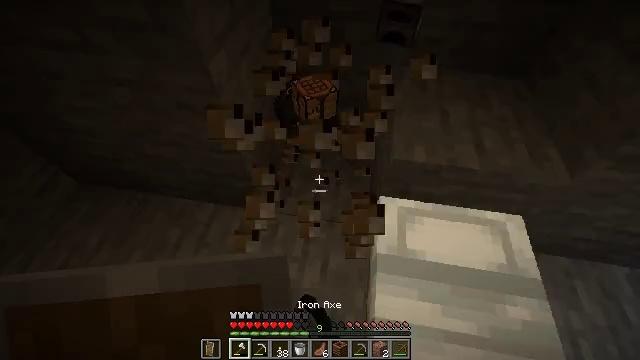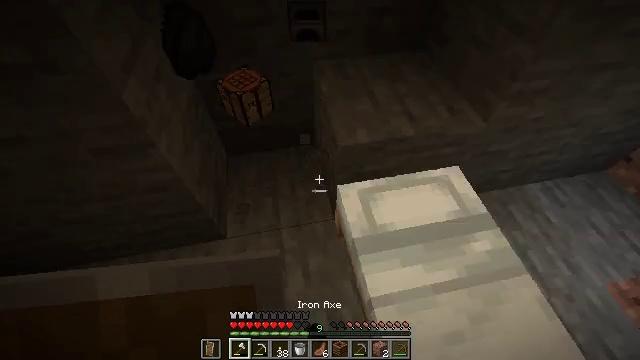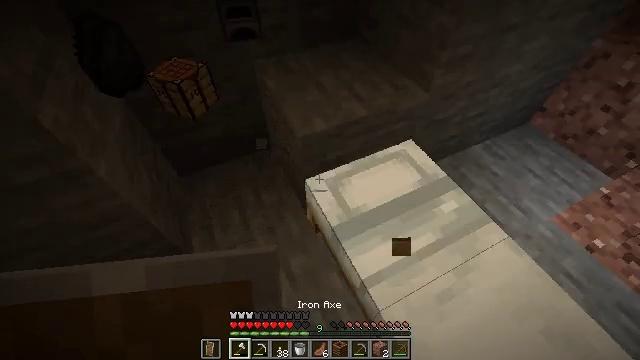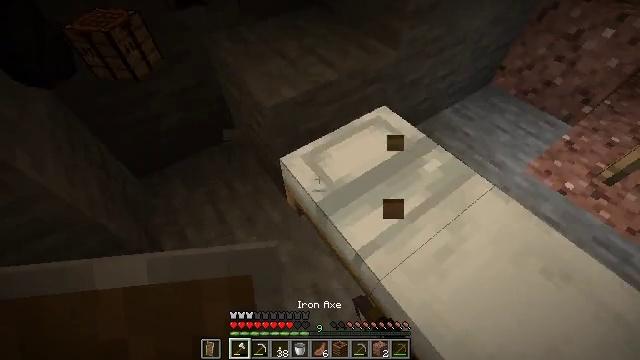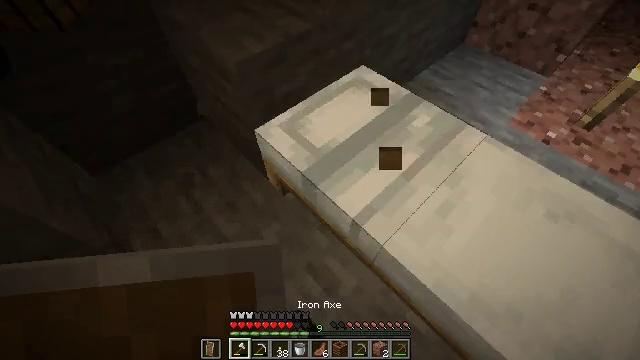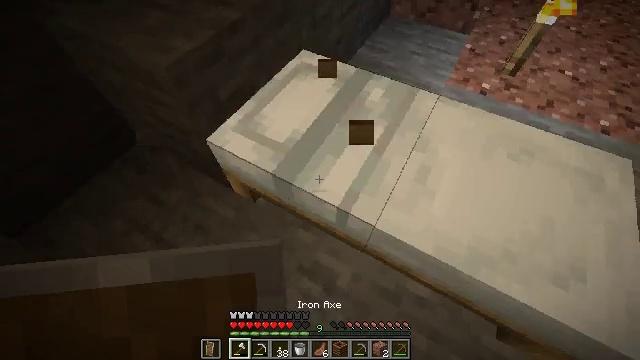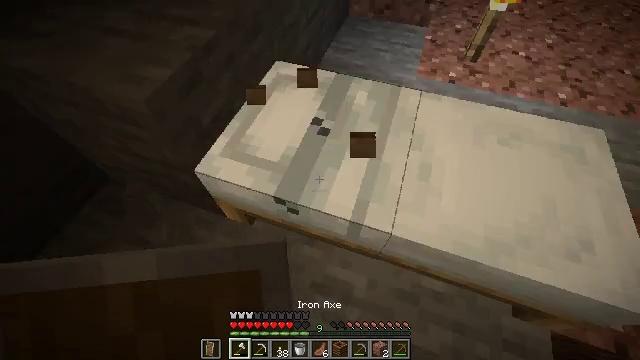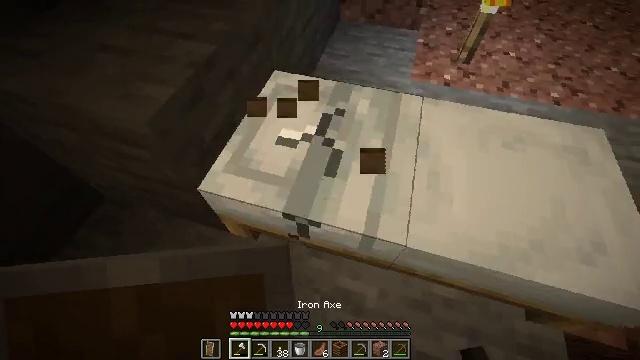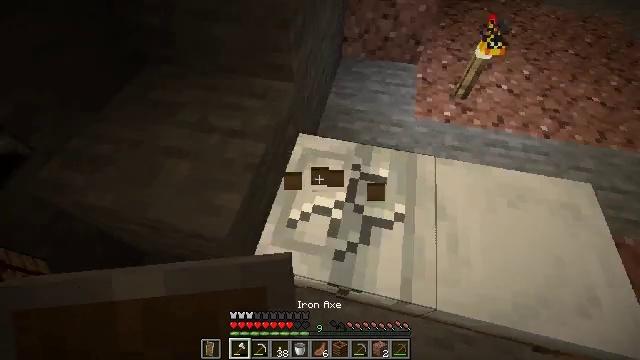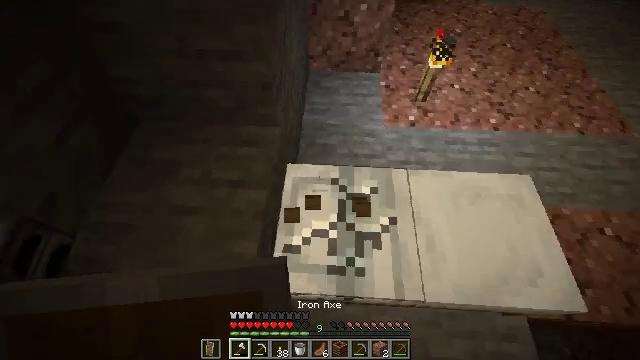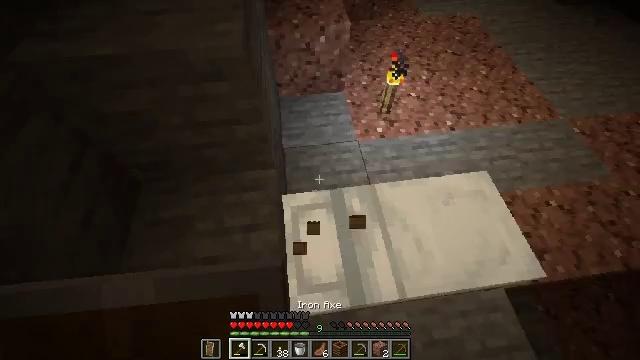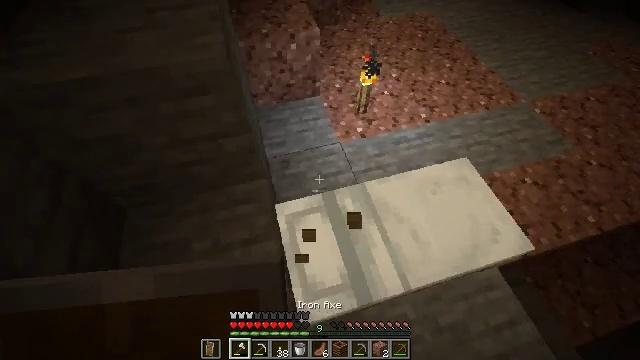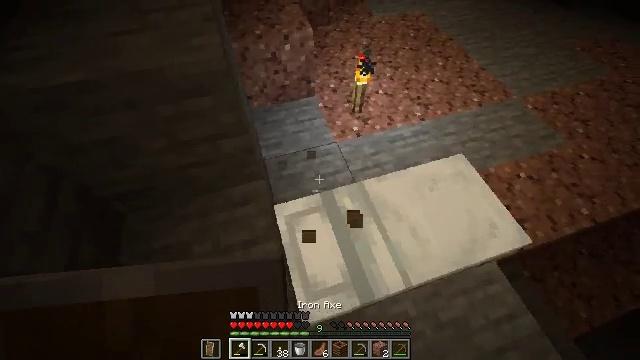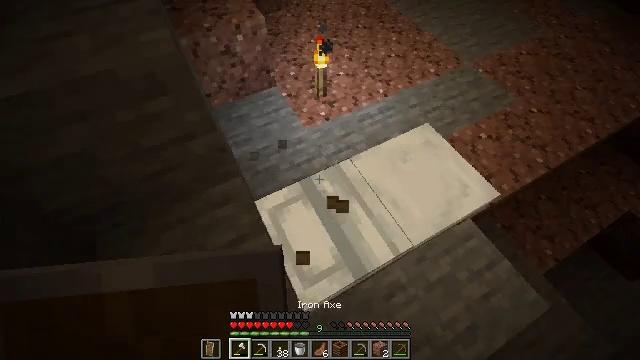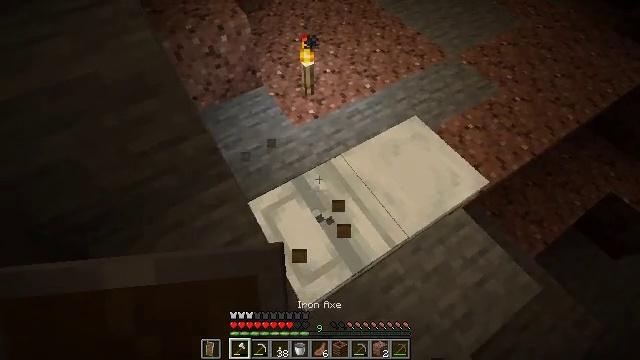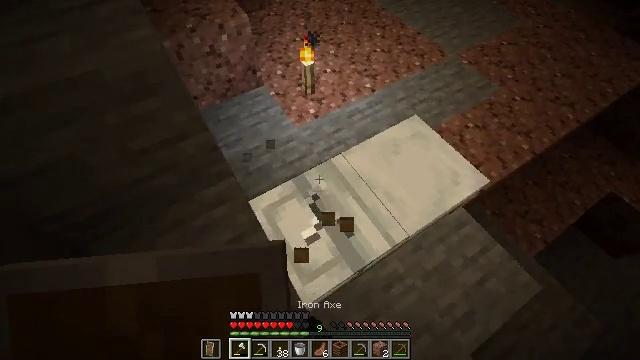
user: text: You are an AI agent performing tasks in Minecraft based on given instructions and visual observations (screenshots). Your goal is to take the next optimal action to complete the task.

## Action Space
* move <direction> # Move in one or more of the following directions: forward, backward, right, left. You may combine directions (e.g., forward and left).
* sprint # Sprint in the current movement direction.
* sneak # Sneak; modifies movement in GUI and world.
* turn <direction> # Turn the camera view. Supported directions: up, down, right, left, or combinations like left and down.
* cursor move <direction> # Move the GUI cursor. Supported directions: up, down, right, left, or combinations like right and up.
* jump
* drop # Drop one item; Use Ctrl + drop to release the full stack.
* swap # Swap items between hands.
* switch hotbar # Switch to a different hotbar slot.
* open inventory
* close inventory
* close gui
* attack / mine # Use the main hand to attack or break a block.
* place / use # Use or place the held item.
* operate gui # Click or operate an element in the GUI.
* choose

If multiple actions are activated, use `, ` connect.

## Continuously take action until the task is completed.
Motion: motion action
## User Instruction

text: Retrieve the white bed for later use.
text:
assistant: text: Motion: turn right and up, attack / mine
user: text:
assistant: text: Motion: move forward, turn right and up, attack / mine
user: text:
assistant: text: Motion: move forward, turn right and down, attack / mine
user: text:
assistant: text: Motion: move forward and move left, turn right and down
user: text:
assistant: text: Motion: move forward and move left, turn right and down
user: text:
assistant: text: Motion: move forward and move left, turn right, attack / mine
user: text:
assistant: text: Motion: move forward and move left, turn right, attack / mine
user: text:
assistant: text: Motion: move forward and move left, turn right, attack / mine
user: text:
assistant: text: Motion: move left, turn right and down, attack / mine
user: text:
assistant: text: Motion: turn right, attack / mine
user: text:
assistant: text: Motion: turn right and up, attack / mine
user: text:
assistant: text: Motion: turn right, attack / mine
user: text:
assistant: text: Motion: turn right and down, attack / mine
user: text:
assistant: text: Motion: turn right, attack / mine
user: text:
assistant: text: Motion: attack / mine
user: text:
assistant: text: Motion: attack / mine
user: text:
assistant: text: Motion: attack / mine
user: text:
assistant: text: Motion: turn right and down, attack / mine
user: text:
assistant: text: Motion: turn right, attack / mine
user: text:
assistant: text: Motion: turn right and up, attack / mine
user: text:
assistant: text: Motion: attack / mine
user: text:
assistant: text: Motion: attack / mine
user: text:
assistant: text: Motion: attack / mine
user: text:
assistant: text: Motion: turn right, attack / mine
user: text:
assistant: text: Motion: attack / mine